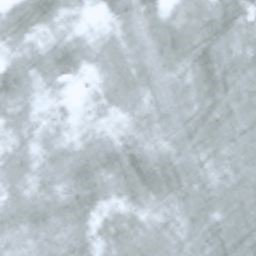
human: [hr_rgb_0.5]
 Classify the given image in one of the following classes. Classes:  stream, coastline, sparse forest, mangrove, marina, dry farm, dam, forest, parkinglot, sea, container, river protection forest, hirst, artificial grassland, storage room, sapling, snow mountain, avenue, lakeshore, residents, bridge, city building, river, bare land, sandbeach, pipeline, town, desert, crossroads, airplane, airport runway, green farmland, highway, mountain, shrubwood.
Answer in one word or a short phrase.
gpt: snow mountain